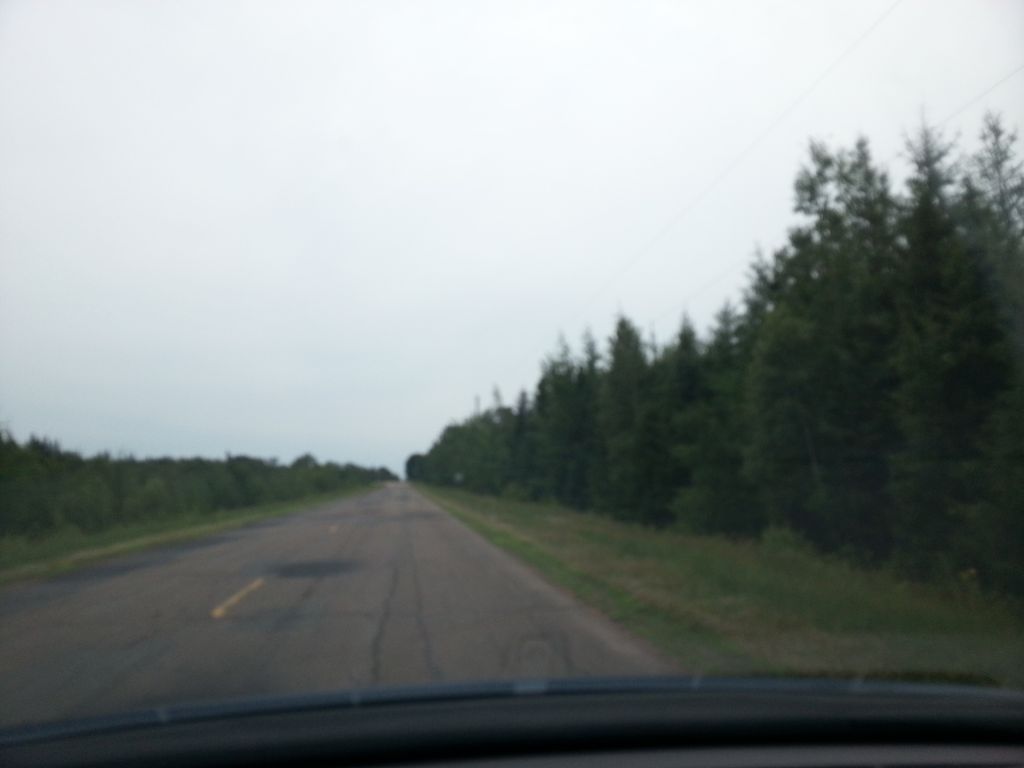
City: charlottetown